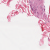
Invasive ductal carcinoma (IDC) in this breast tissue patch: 0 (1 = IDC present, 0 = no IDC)